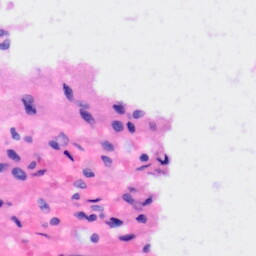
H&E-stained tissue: Liver